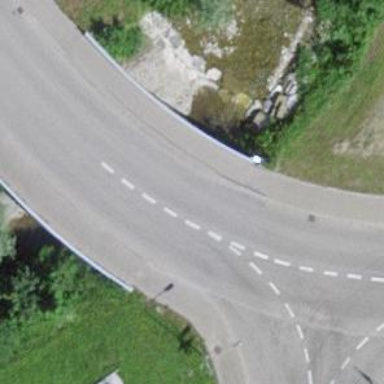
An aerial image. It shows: Unclassified road with asphalt surface.